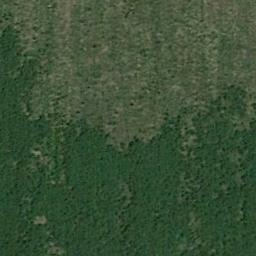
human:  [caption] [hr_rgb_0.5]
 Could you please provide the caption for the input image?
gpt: The entire image is dominated by grass .

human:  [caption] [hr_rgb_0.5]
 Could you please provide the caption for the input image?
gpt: The meadow is dense but uneven .

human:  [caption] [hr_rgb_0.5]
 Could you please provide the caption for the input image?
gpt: The meadow is next to the bare land .

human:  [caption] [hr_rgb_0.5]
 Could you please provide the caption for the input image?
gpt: This meadow has different sparsity in different places .

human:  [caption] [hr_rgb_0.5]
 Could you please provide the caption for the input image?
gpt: A dense meadow with many green grass .